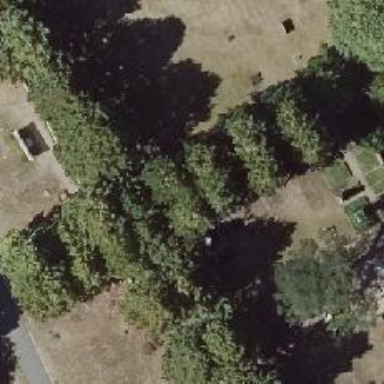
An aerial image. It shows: Historic tomb in cemetery.